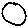
Label: circle